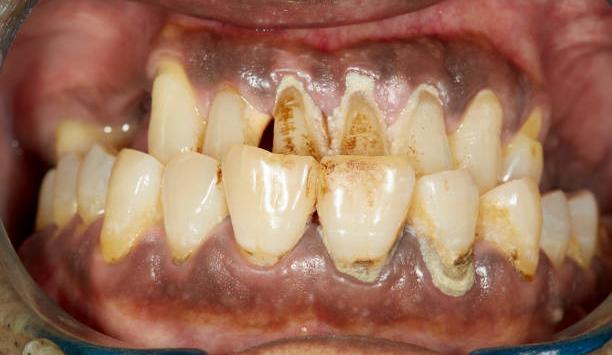
Condition: Calculus